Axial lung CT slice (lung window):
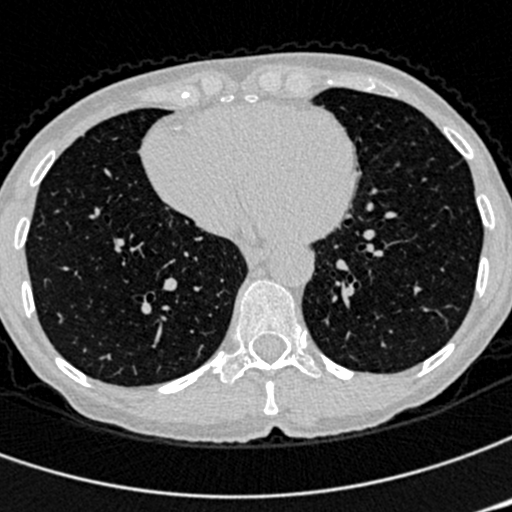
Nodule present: no